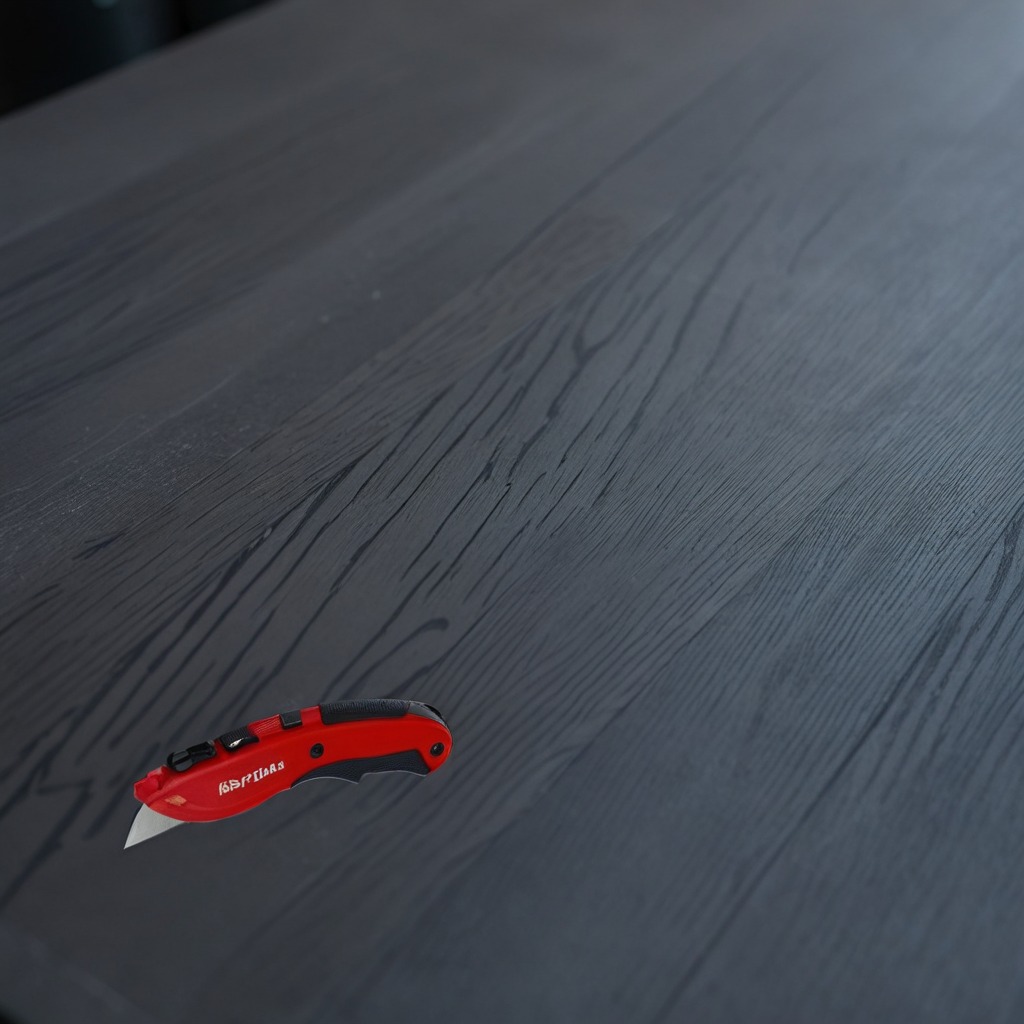
A utility knife is lying on the table.